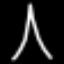
Label: The Eiffel Tower